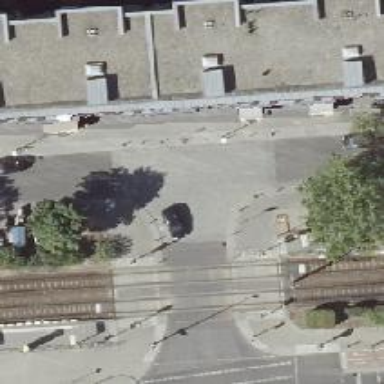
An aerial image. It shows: Road with traffic signals.